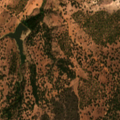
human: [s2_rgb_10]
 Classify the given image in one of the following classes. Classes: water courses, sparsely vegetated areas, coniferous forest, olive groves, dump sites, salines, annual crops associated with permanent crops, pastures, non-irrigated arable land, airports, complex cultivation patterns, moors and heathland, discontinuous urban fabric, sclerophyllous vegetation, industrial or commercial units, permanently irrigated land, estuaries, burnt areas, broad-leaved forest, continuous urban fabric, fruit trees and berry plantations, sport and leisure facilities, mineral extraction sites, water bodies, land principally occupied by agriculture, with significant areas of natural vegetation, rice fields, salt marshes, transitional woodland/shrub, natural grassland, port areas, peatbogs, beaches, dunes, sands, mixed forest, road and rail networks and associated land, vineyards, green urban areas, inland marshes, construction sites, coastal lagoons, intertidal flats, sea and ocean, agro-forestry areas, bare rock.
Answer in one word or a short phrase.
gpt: non-irrigated arable land, agro-forestry areas, broad-leaved forest, transitional woodland/shrub